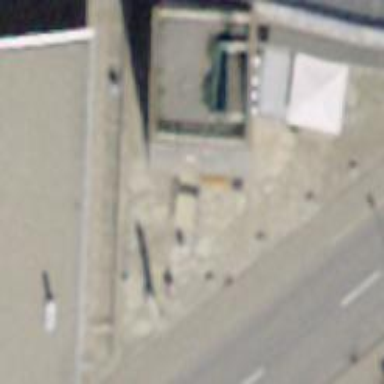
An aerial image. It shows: Set of steps on the road.